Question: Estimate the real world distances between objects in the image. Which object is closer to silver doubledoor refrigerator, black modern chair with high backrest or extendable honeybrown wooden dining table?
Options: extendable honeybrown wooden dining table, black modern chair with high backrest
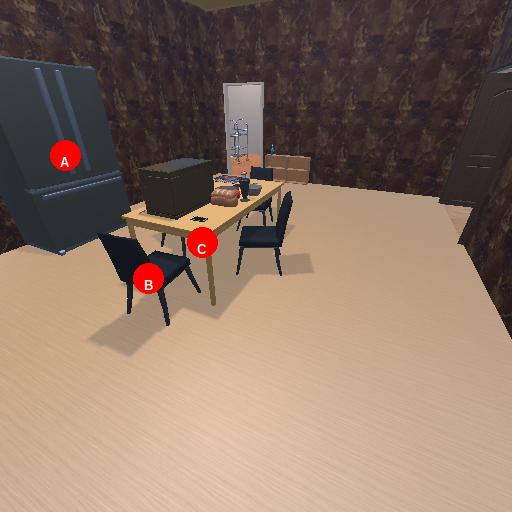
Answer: extendable honeybrown wooden dining table